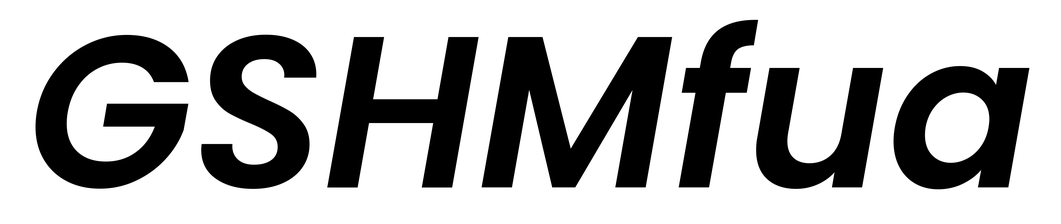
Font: Poppins-SemiBoldItalic